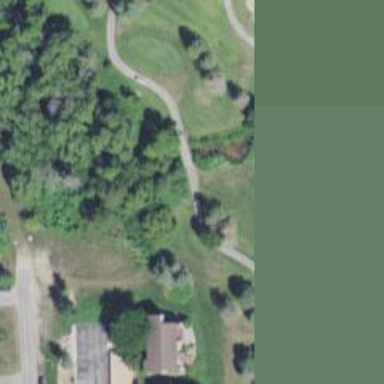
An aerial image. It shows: Service road on bridge for golf carts.